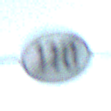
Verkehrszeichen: EndeGeschwindigkeit110
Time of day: SunriseSunset
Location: Outdoor (Beach)
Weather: Clear
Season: NotSpecified
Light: Natural